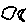
Label: moon